Interaction volume radius: 10 \u00c5
Interaction volume height: 25 \u00c5
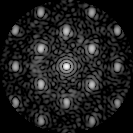
Disorder parameter: 0.3292